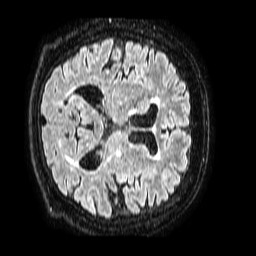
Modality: FLAIR
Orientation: axial
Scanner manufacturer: philips
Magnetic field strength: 1.5 T
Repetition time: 4.8 s
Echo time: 0.3 s